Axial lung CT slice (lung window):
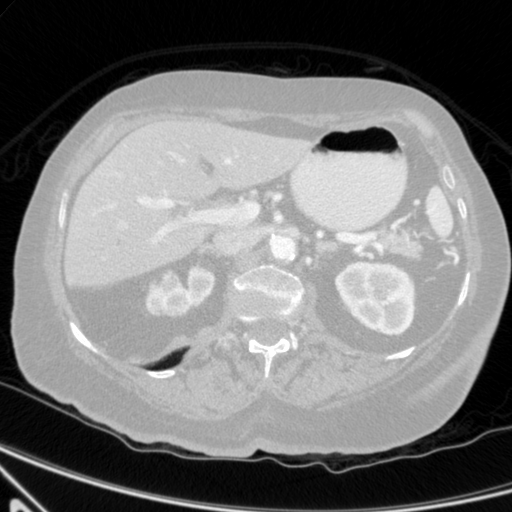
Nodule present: no